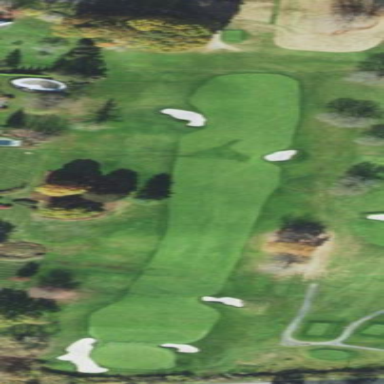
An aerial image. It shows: Golf pitch for leisure land.